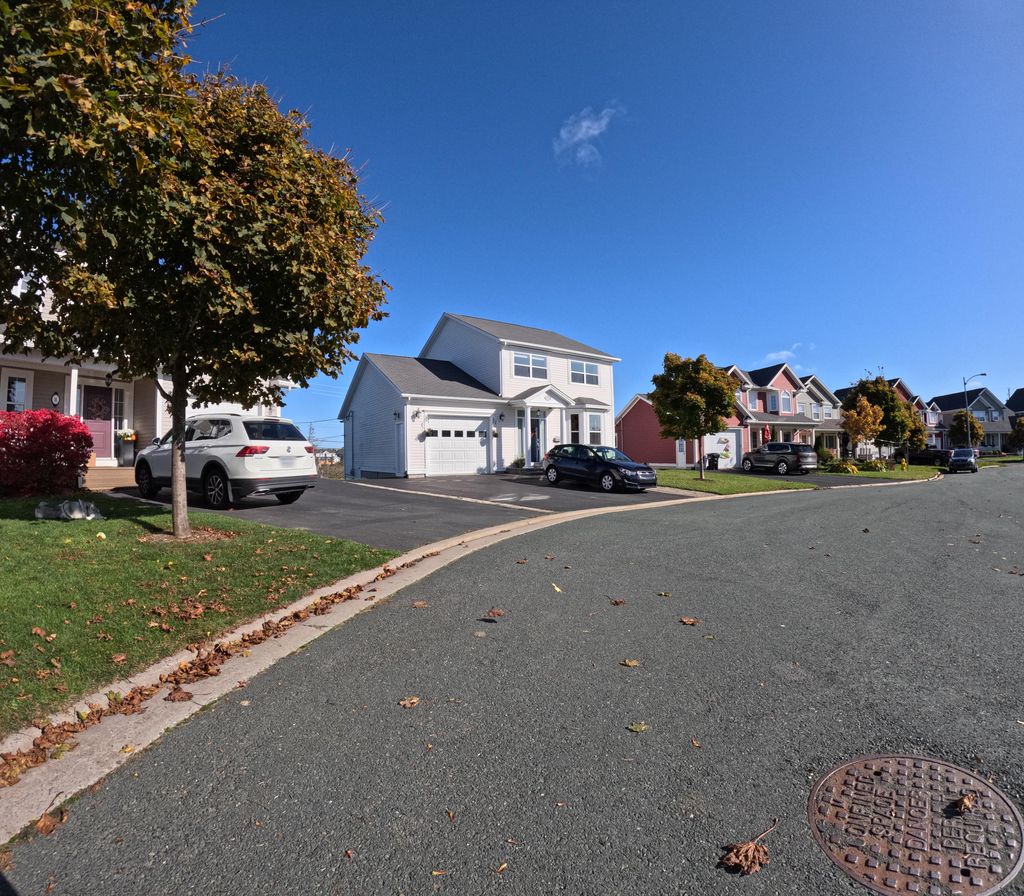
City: st_johns